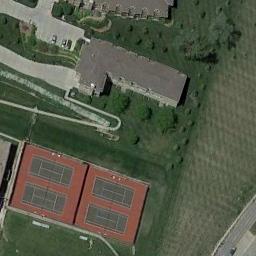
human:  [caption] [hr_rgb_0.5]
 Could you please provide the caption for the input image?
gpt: The tennis court is on the grass next to some buildings and trees .

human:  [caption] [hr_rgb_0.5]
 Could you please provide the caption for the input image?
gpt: The tennis courts are surrounded by grass .

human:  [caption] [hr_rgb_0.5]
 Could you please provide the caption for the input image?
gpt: There are some small trees around the tennis court .

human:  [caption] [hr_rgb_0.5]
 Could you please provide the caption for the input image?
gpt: Buildings and parking lot near tennis court on lawn .

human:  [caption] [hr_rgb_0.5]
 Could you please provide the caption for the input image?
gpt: The tennis courts are on a green meadow .